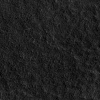
Atmospheric dust classification: not_dusty